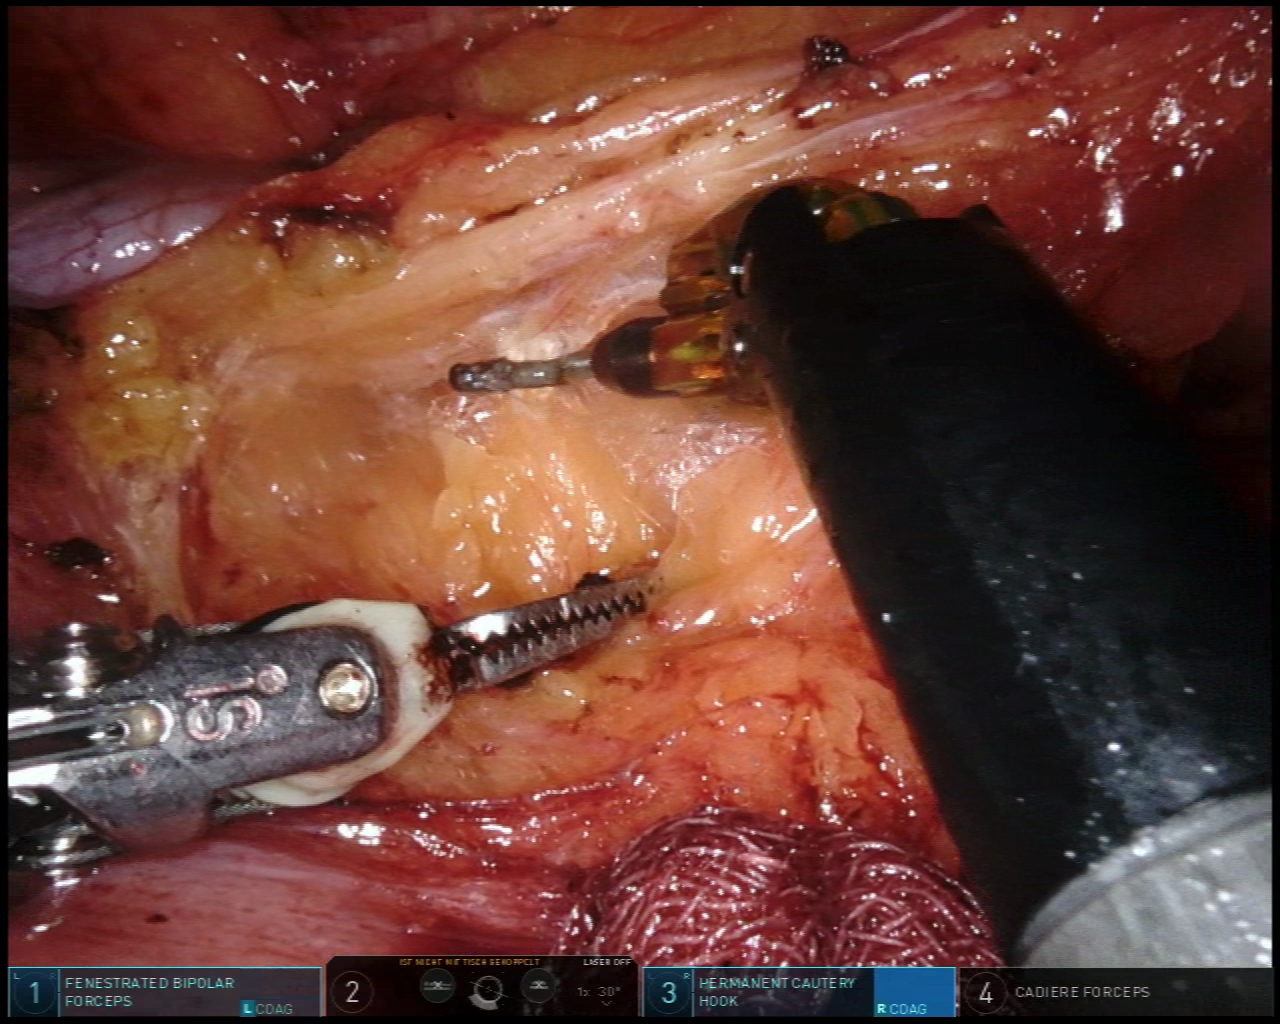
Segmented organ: intestinal_veins
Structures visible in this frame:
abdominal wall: no
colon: yes
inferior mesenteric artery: no
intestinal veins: yes
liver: no
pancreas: no
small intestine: no
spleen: no
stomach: no
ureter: no
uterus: no
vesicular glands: no